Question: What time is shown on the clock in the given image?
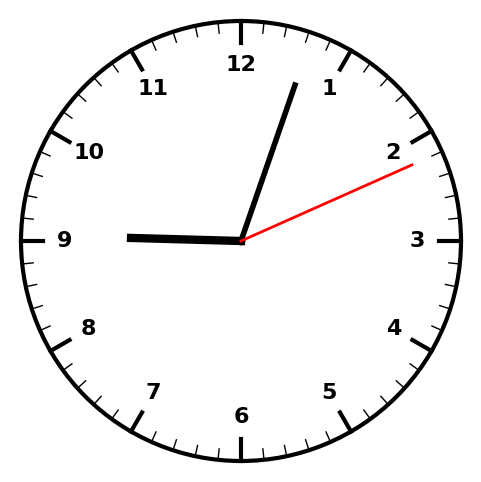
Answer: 09:03:11